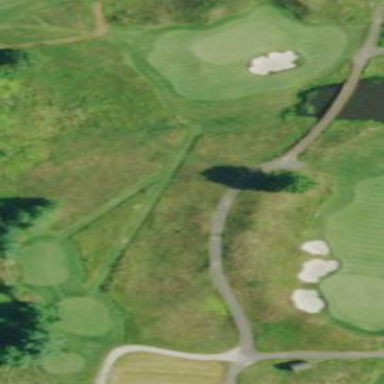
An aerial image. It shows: Rough grassy area used for golf.